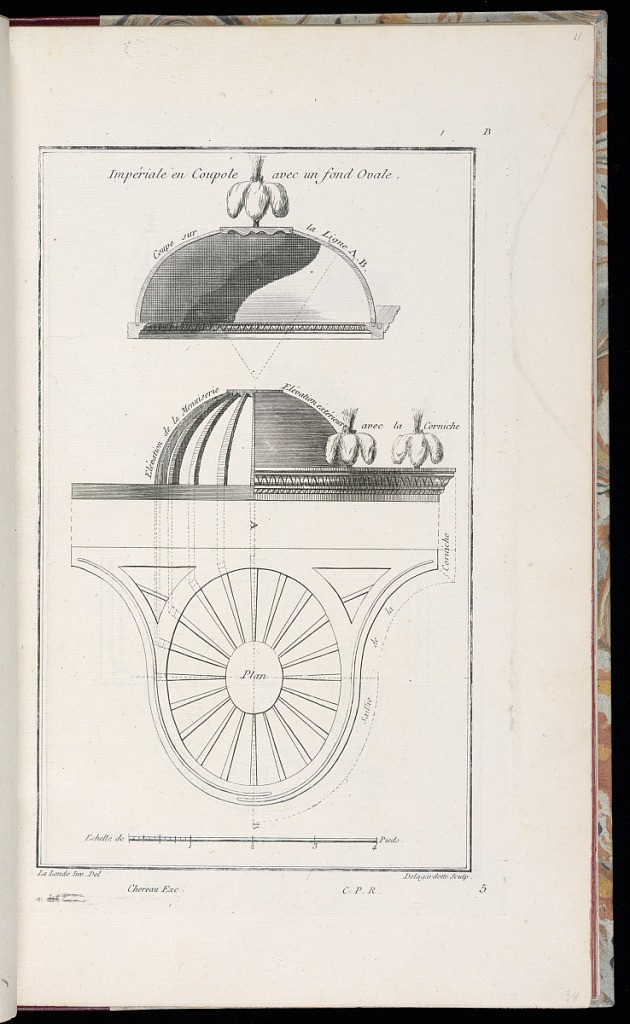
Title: Impériale en Coupole avec un fond Ovale
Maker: Richard de Lalonde, French, active 1780–96
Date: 1775-1788
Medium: Etching on off-white laid paper
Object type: Print
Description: Design for a bed canopy in the form of a cupola with an oval base, with plan, elevation, and cross-section. The plate is signed and numbered.